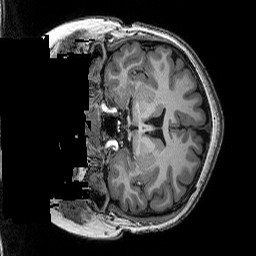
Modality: T1w
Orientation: coronal
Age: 20
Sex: female